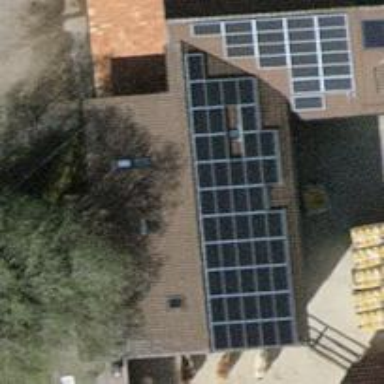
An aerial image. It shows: Solar power generator utilizing photovoltaic technology with solar photovoltaic panels.